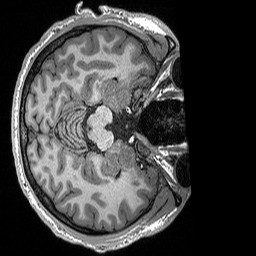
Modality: T1w
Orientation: axial
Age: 19
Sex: male
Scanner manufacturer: siemens
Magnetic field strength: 3 T
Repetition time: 2.3 s
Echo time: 0.00298 s